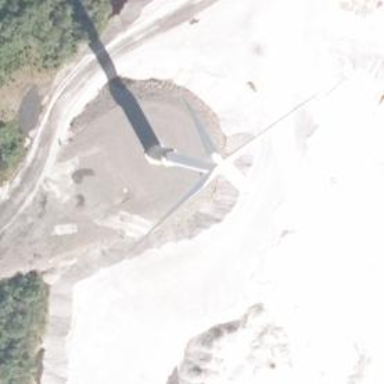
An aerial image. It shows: Wind power generator with wind turbines.